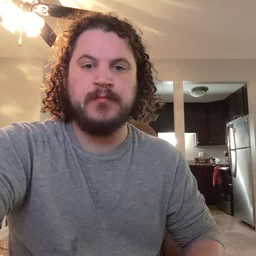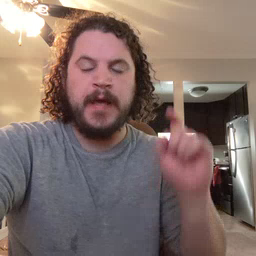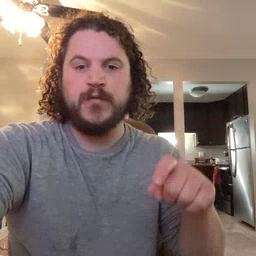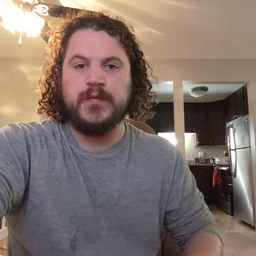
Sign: haveto